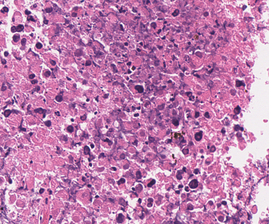
Tumor epithelial tissue: yes
Tumor-associated stroma tissue: no
Normal tissue: no